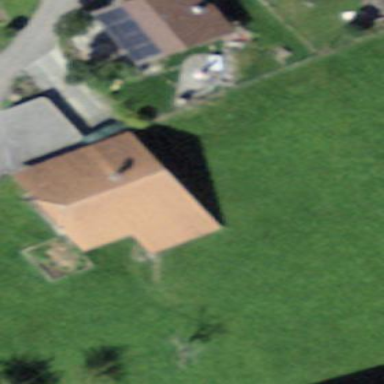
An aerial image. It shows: Barn.